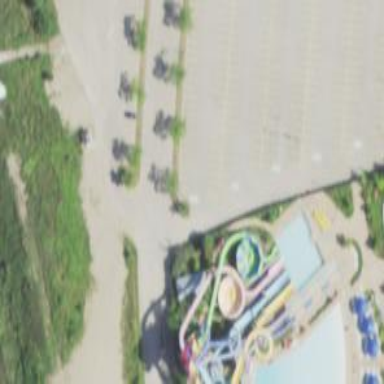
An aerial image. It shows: Water slide attraction.